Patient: sex F, age 60
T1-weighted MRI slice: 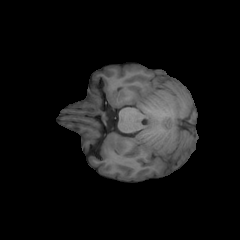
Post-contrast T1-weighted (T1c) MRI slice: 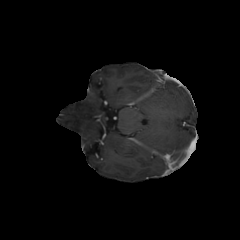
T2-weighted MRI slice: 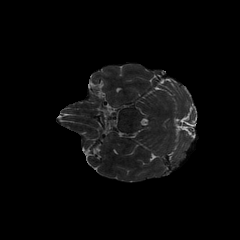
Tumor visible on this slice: no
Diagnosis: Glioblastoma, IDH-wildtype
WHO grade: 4